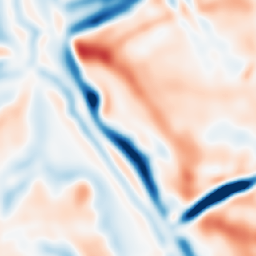
Category: multiscale
Decomposition family: dog
Decomposition parameters: sigma_low: 5
sigma_high: 5
Upsampling method: nearest
Upsampling parameters: scale: 4
Upsampling scale: 4